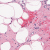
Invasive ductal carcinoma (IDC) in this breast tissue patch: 0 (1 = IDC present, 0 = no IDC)